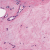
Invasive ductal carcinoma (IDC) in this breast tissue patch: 1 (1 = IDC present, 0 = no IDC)